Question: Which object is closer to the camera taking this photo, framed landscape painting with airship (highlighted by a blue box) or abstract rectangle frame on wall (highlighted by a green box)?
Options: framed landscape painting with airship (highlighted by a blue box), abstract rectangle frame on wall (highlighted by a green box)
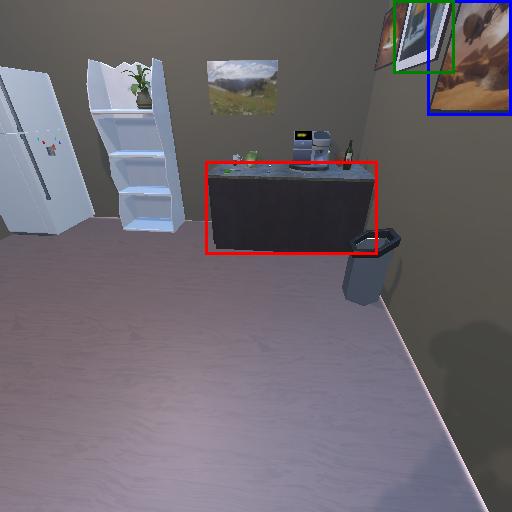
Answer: framed landscape painting with airship (highlighted by a blue box)